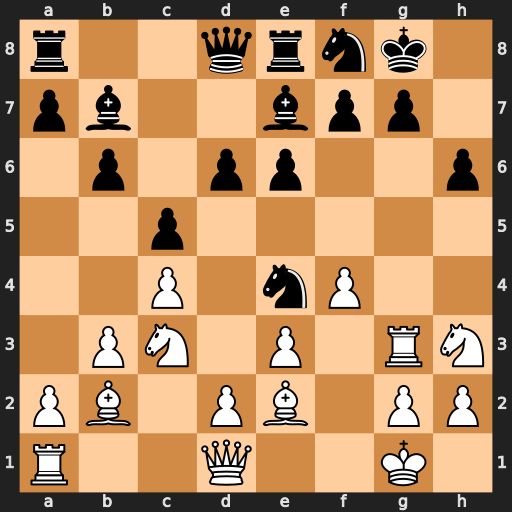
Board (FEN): r2qrnk1/pb2bpp1/1p1pp2p/2p5/2P1nP2/1PN1P1RN/PB1PB1PP/R2Q2K1
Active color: w
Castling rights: -
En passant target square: -
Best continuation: Nxe4